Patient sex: M
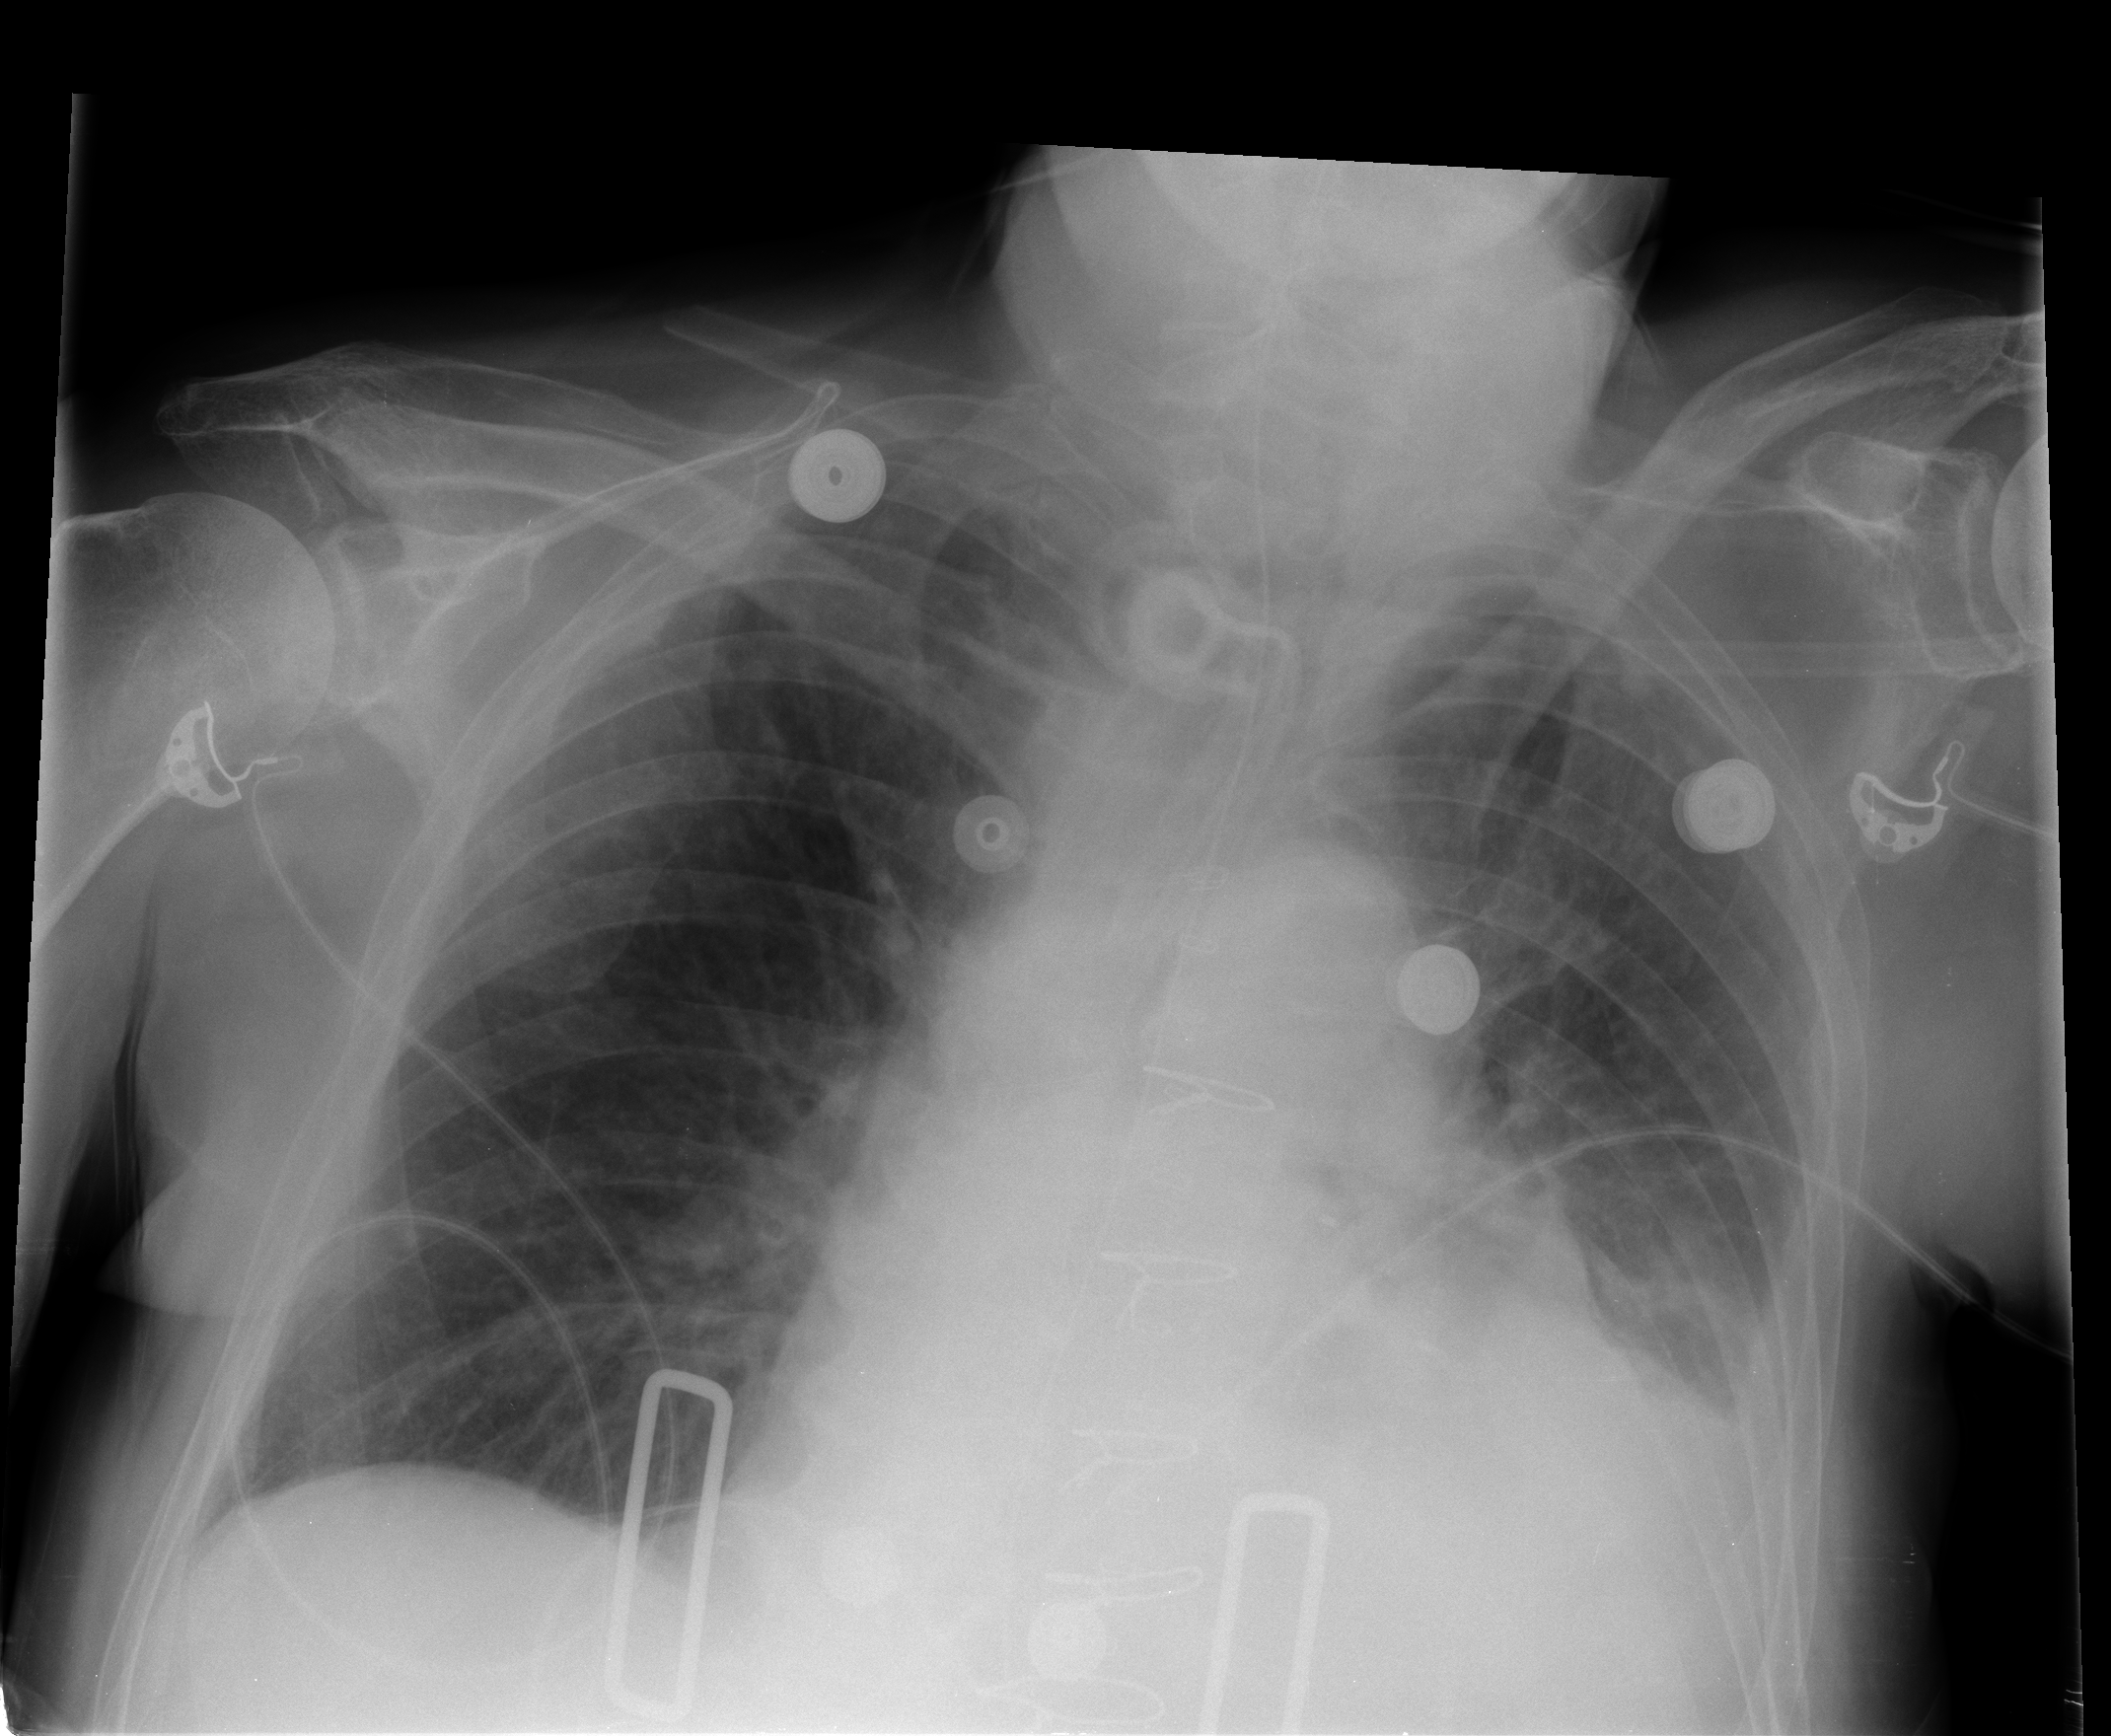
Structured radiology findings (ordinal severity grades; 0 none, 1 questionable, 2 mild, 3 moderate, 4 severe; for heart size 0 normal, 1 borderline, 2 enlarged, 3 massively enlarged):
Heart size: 2
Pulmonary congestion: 1
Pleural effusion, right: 0
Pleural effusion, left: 2
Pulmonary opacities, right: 0
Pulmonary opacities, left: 0
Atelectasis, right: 0
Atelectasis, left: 2